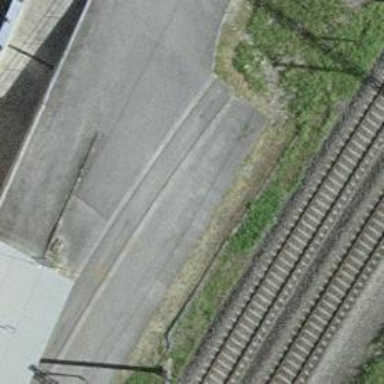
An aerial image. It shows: Disused railway spur with one track.